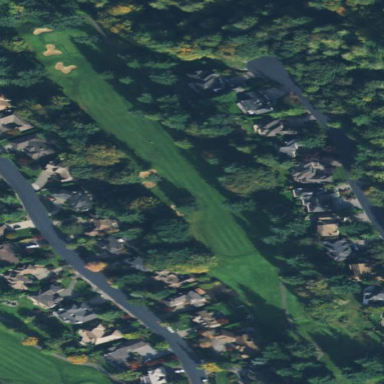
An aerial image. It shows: Golf course surrounded by greenery.